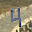
Label: 4